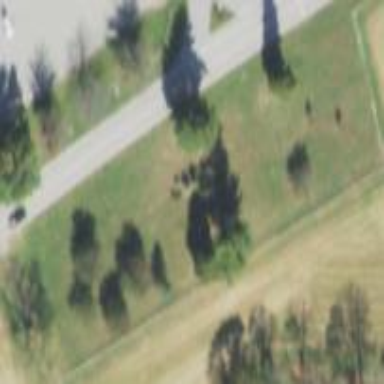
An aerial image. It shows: Cemetery.